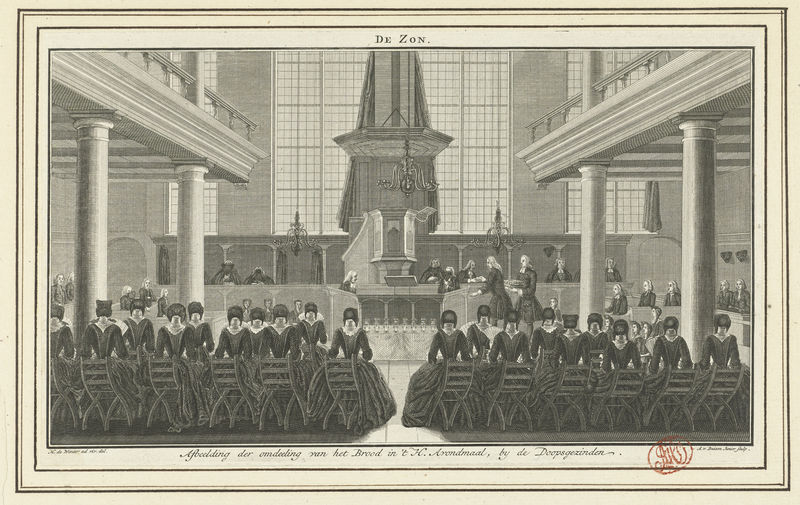
Titel: Doopsgezinde dienst in de Amsterdamse kerk De Zon
Künstler: Andries van (Jr.) Buysen
Standort: Amsterdam
Institution: Rijksmuseum
Schlagwörter: frauen, menschen, sitzen, damen, männer, stühle, säulen, zeichnung, rot, gericht, kirche, schrift, saal, balcony, chair, chandelier, church, column, columns, court, hall, lamp, men, people, white, window, women, black, chairs, dress, dresses, interior, meeting, sitting, table, windows, woman, picture, leuchter, balustrade, druck, stich, singen, kanzel, building, chor, drawing, black and white, frame, hats, gallerie, royal, zeichung, doors, ceiling, engraving, monks, legs, stamped, eating, altar, tan, trail, border, priests, heads, wig, skirts, sunday, wigs, dinner, inside, stern, bowing, woma, pulpit, government, crew, patio, judge, monestary, symetrical, bonnets, convent, attorney, cahirs, de zon, rectory, symetrial, culumn, zon